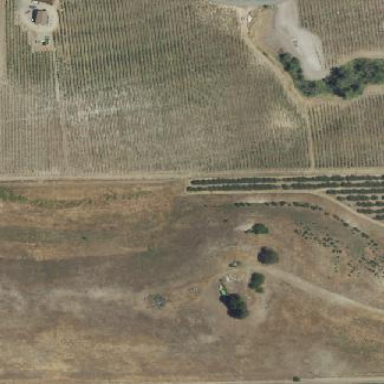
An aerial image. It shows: Vineyard growing grapes.